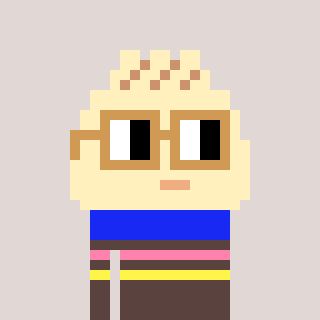
a pixel art character with square brown glasses, a porkbao-shaped head and a darkbrown-colored body on a warm background